Question: I have a Java Client/Server chat application and after a connection gets established, only about 1 quarter of the data is being received by the recipient. What could the problem be? Here is a print screen of what happens exactly:

Code for reading from socket:
'''
public void somethingElse(){
try {
if(in.readLine() != null){
messageBufferIn = in.readLine();
System.out.println(in.readLine());
chat.append(recipient + ": " + messageBufferIn + "
");
}
} catch (IOException e) {
e.printStackTrace();
}
}
'''
Code for thread that runs above method:
'''
public class chatListener extends Thread{
static main main = new main();
//static Thread mainThread = new Thread(main);
public void run(){
while(main.isConnected == true){
main.somethingElse();
}
}
'''
}
The above thread gets run as soon as a connection gets established
Thanks for any help
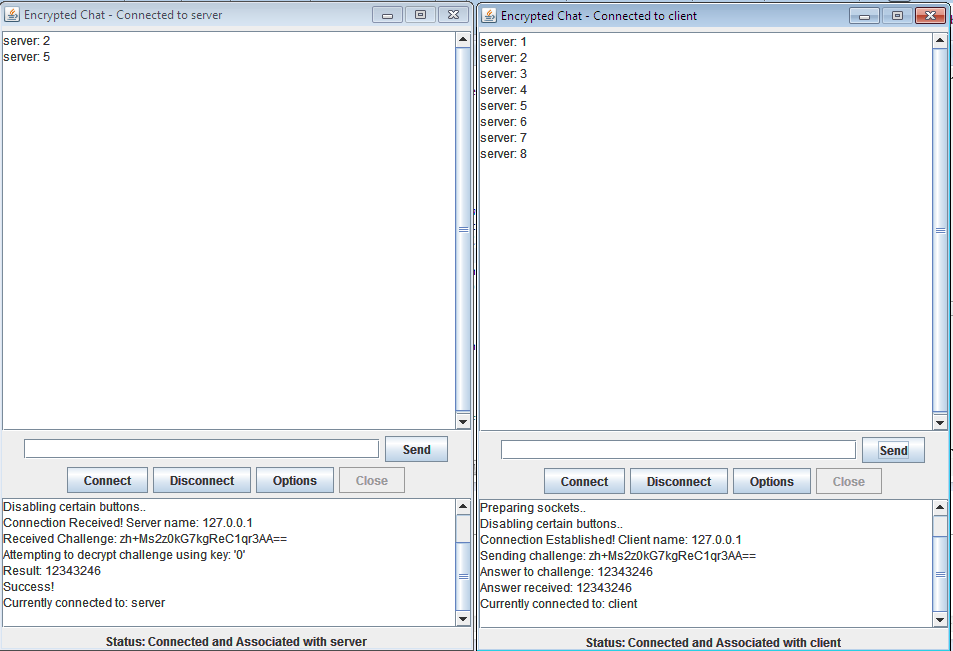
Answer: Each time you call in.readLine, the scanner moves down to the next line; you can't keep calling it a few times, as it will skip the lines you never used essentially. Try this to replace somethingElse():
'''
public void somethingElse(){
try {
String line;//Added a variable to store the current line to; readLine is
//dynamic, it returns the next line each call, so if we store to a variable,
//we only call it once, and hold that value
if((line = in.readLine()) != null){// (line = in.readLine()) != null is shorthand to store readLine to line, and then check if that returned value is null or not
System.out.println(line);//Print out the line
chat.append(recipient + ": " + line + "
");//Append it
}
} catch (IOException e) {
e.printStackTrace();
}
}
'''
Before, you were calling in.readLine once to check if it was null, then you saved the next line, then printed the next one. Hence the pattern of (fail success fail | fail success fail etc.) = Only messages 2 + 5 showing up